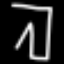
Label: pants